Interaction volume radius: 10 \u00c5
Interaction volume height: 15 \u00c5
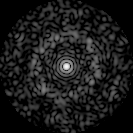
Disorder parameter: 0.8227